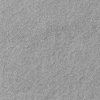
Atmospheric dust classification: not_dusty